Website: walmart
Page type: account-selection
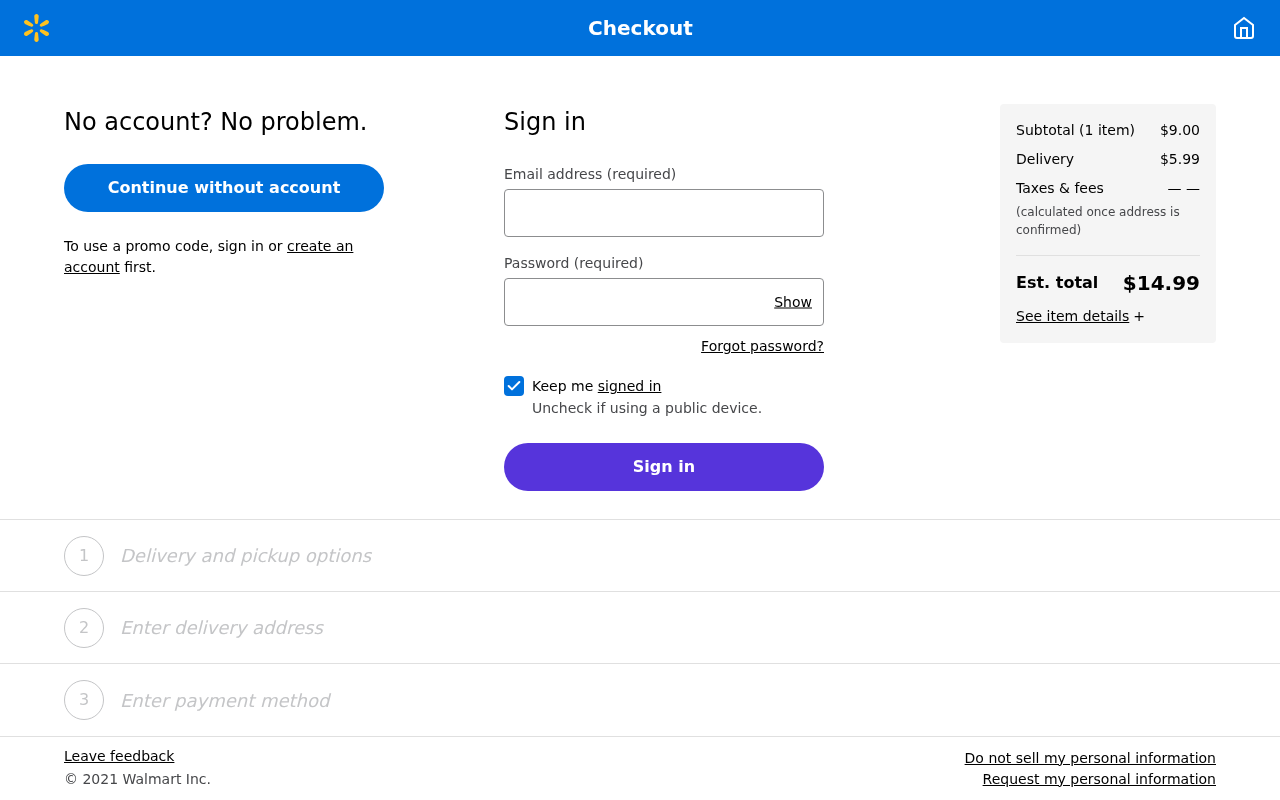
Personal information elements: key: PII_EMAIL
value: wendy.rodriguez@hotmail.com
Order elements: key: ORDER_NUM_ITEMS
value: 1
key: ORDER_SUBTOTAL
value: $9.00
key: ORDER_SHIPPING_COST
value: $5.99
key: ORDER_TOTAL
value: $14.99